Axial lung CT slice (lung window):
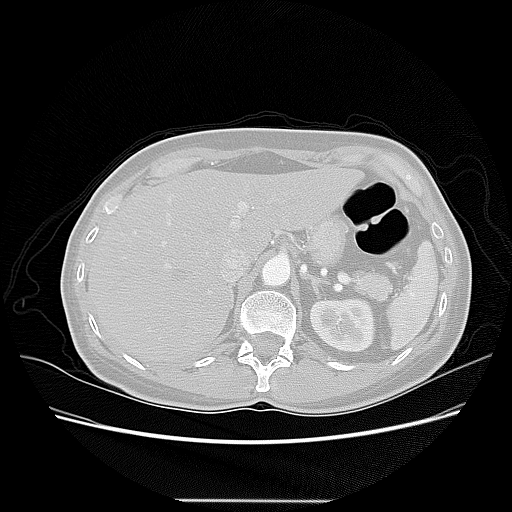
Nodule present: no